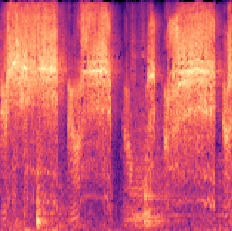
Sound class: Pig